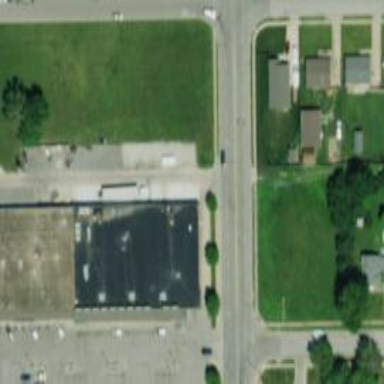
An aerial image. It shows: Alley classified as service road.